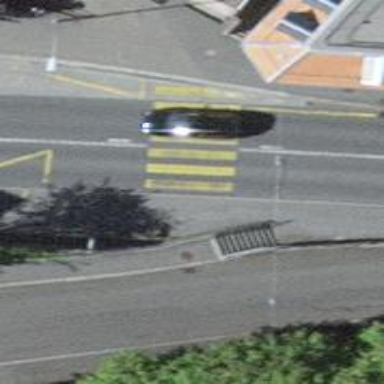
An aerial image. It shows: Kerb barrier.